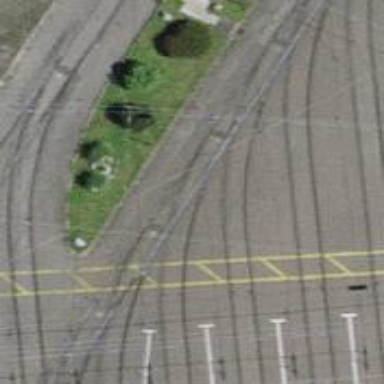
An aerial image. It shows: Tram railway with electrified contact lines. The scene is at service yard with one track.